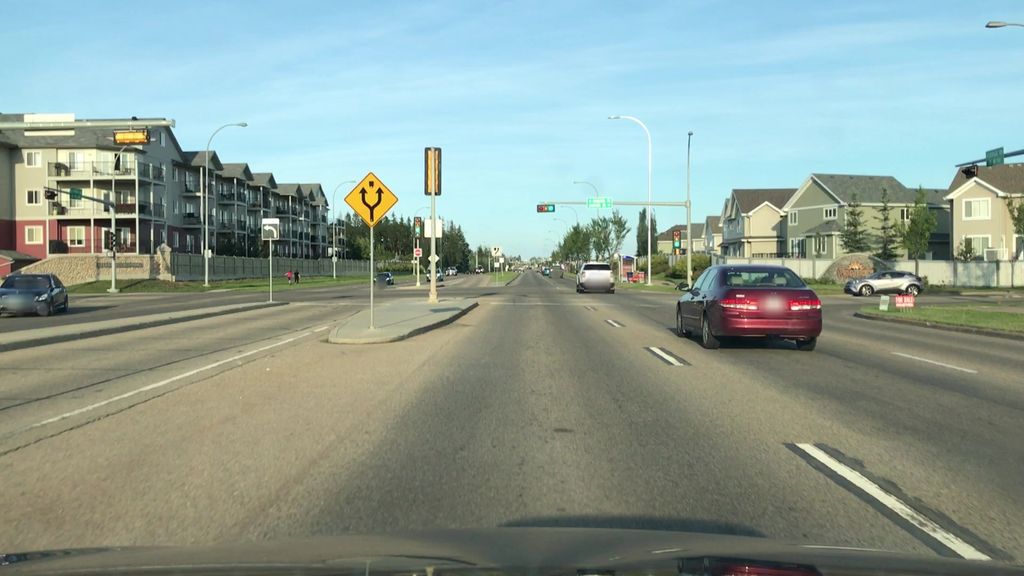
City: edmonton